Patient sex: M
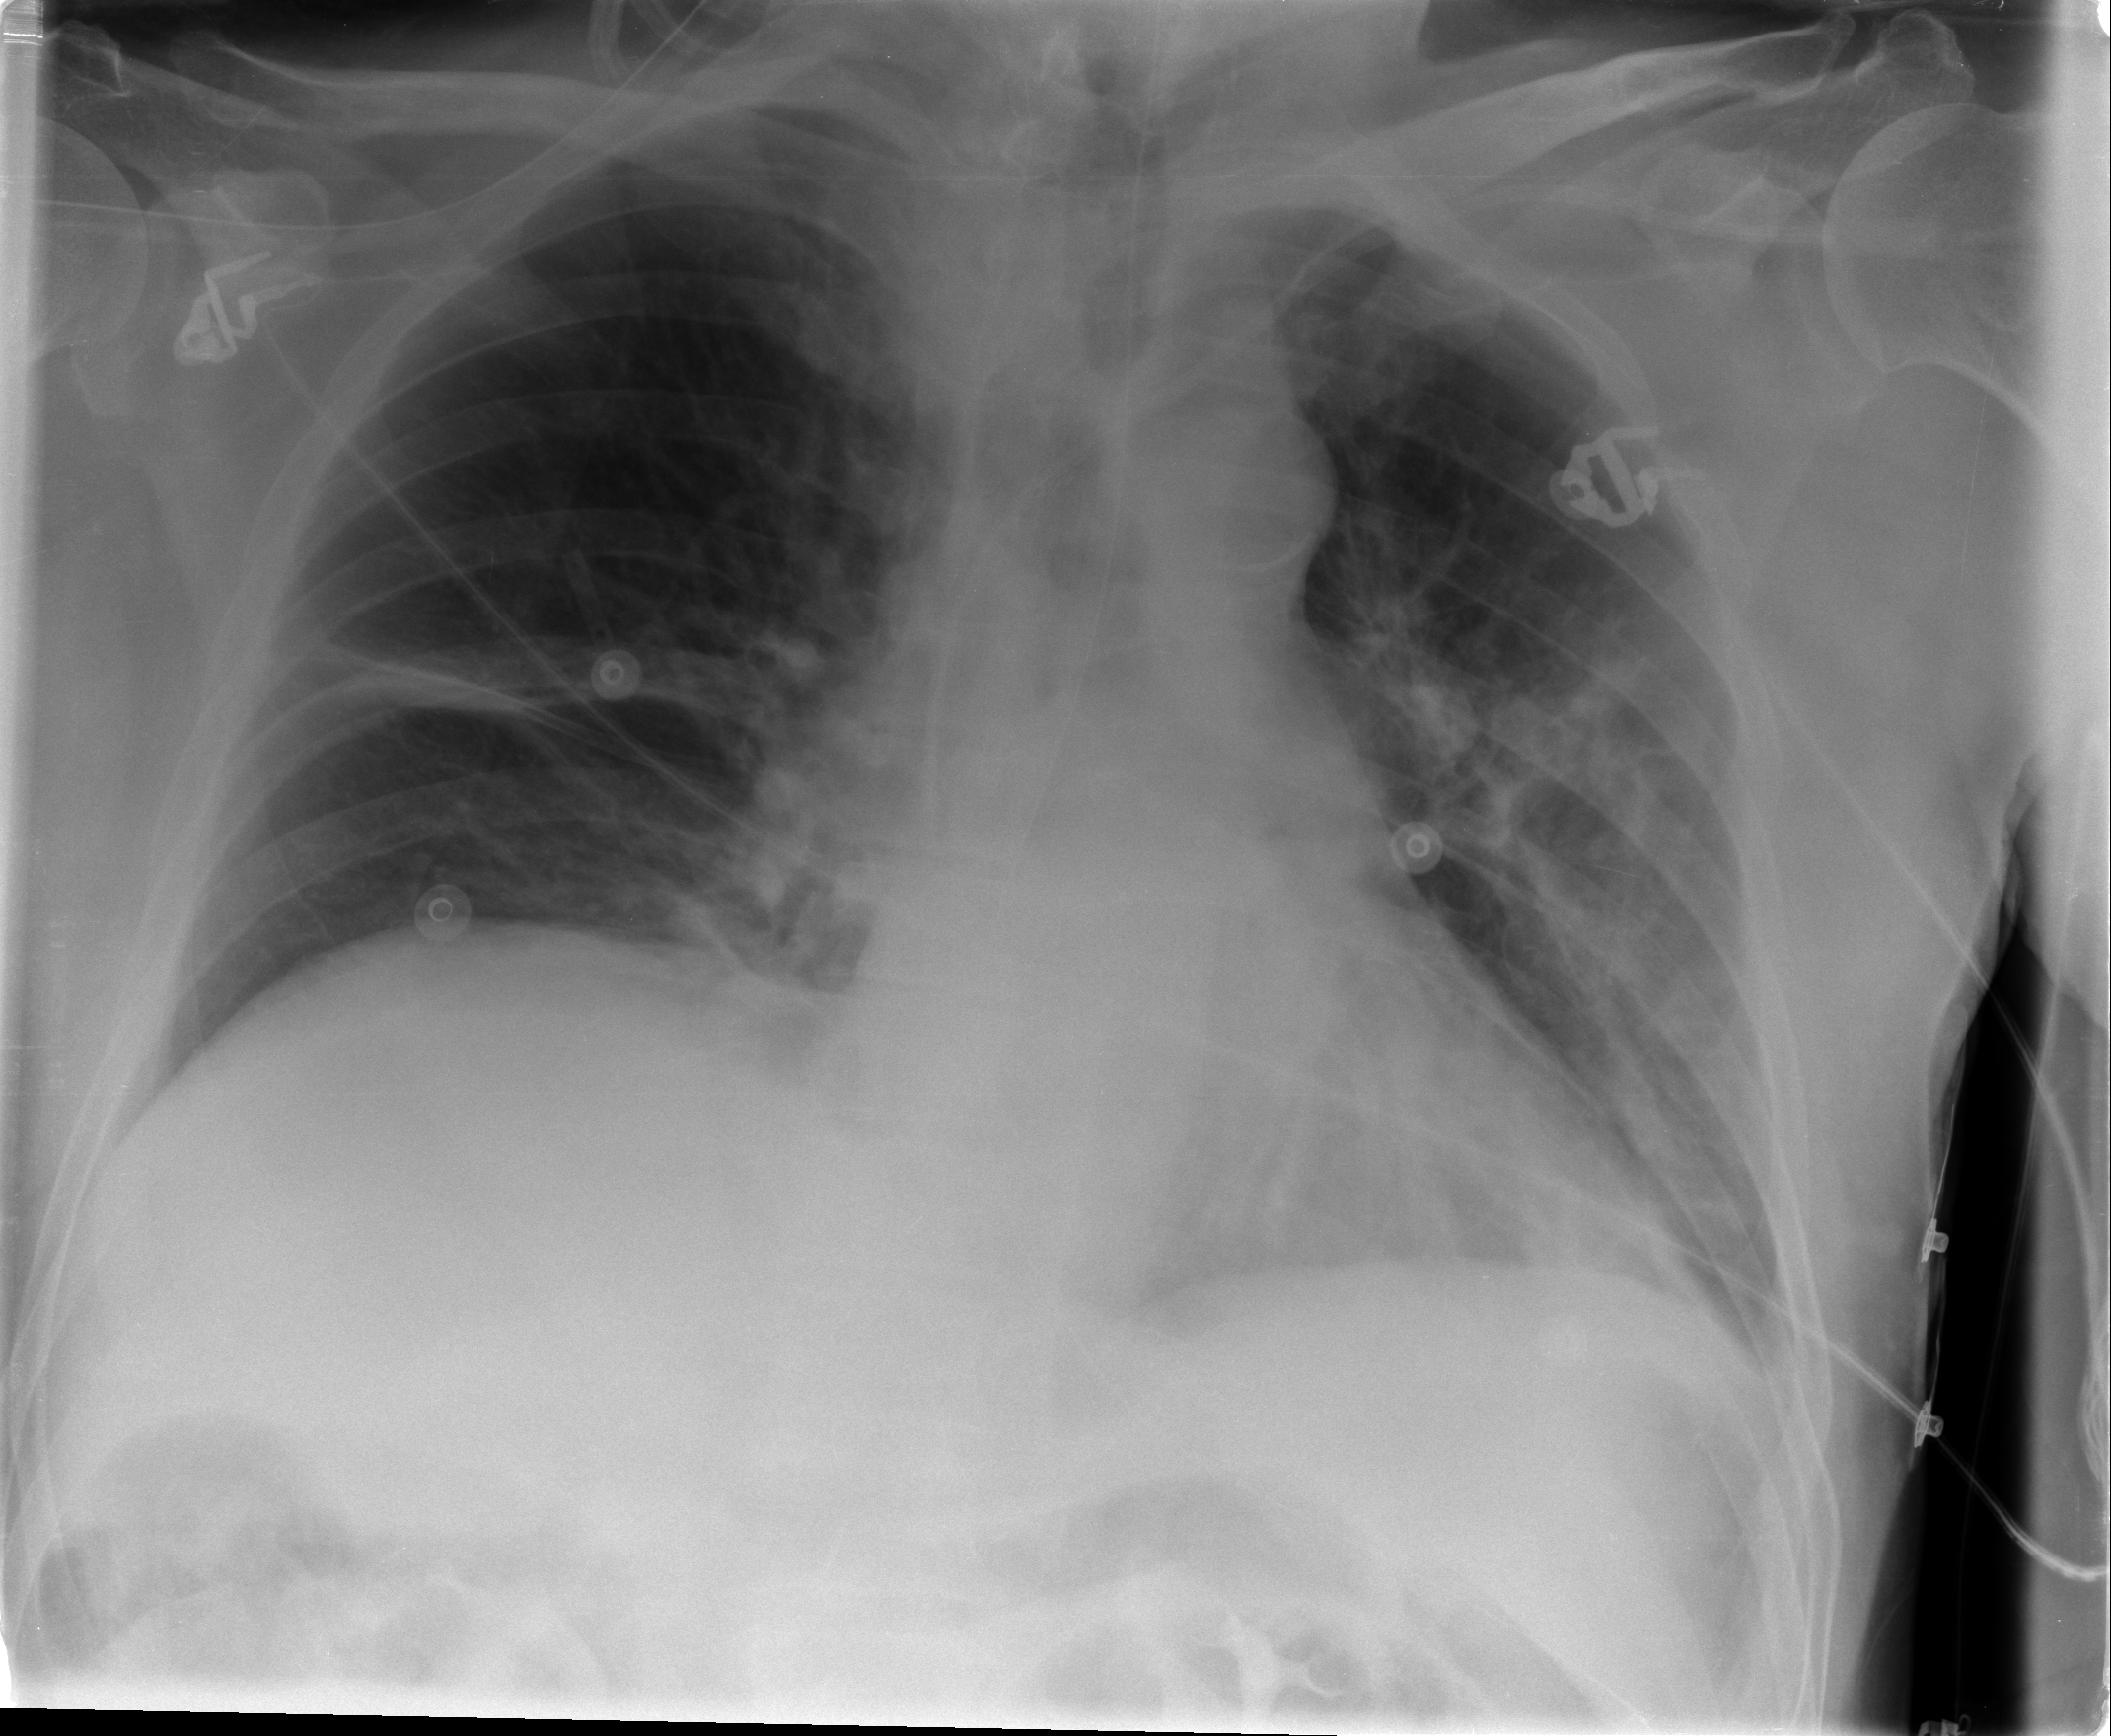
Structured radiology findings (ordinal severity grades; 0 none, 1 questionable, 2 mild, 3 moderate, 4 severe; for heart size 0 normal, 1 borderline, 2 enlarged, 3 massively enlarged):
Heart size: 1
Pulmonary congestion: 2
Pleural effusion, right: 0
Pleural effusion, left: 1
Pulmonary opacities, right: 0
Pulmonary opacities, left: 2
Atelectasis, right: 2
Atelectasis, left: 2